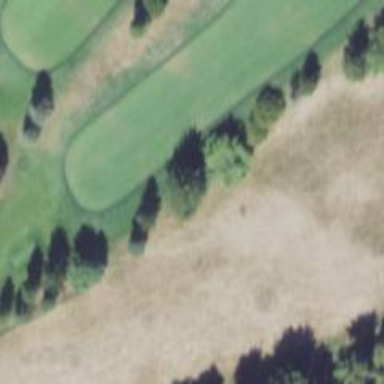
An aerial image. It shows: Driving range for golf on grass.